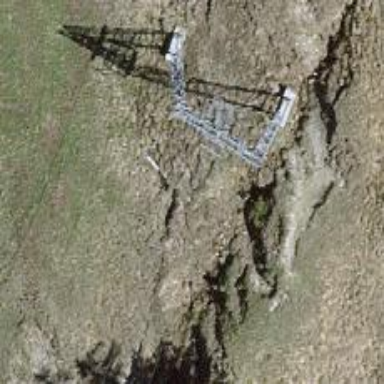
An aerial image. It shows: Pylon used for aerialway.